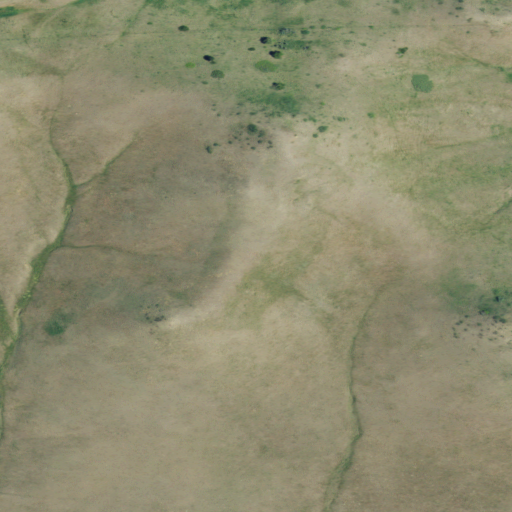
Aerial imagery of mountain in Montana named Seventytwo Hills containing shrub and grassland